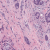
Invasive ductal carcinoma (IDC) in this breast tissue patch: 1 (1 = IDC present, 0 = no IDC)